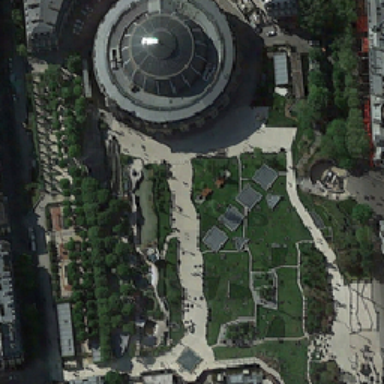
A circle building with some trees and grass .